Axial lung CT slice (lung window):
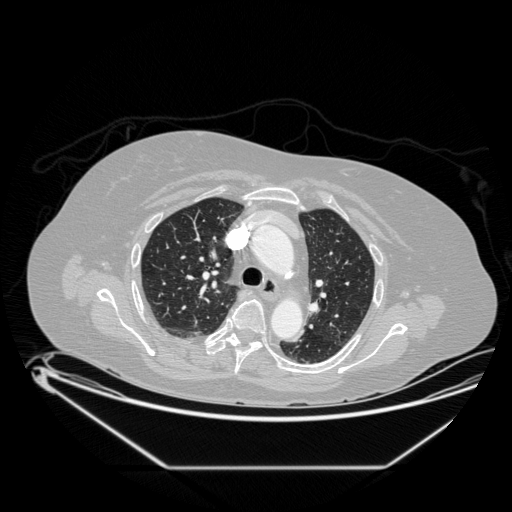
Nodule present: no